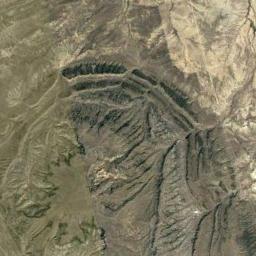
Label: mountain